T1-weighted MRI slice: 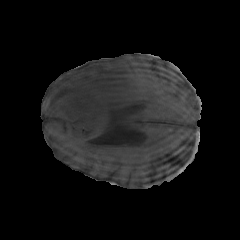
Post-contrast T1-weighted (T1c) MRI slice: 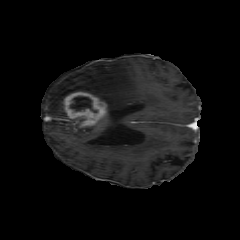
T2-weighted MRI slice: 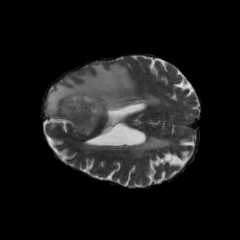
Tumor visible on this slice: yes